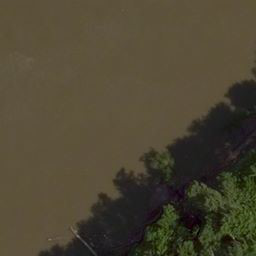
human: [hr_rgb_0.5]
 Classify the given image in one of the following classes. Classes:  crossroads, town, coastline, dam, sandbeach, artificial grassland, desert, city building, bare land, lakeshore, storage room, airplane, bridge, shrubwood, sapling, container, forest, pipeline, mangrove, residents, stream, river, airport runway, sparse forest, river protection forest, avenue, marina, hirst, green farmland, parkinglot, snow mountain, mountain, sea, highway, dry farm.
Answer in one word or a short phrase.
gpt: river protection forest